Field crop: maize
Growth stage: 2
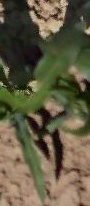
Species: maize